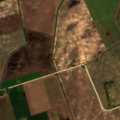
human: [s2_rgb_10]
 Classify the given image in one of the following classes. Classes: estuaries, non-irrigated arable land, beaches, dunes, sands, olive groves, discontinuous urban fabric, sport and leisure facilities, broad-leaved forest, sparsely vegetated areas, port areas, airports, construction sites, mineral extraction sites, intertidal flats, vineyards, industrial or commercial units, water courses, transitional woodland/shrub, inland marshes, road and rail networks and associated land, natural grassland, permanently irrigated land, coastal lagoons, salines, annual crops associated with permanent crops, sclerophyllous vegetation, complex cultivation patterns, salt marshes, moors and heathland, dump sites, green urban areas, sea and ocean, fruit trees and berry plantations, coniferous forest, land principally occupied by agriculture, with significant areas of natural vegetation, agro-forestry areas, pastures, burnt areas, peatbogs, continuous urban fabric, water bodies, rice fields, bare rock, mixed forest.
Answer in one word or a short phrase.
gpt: non-irrigated arable land